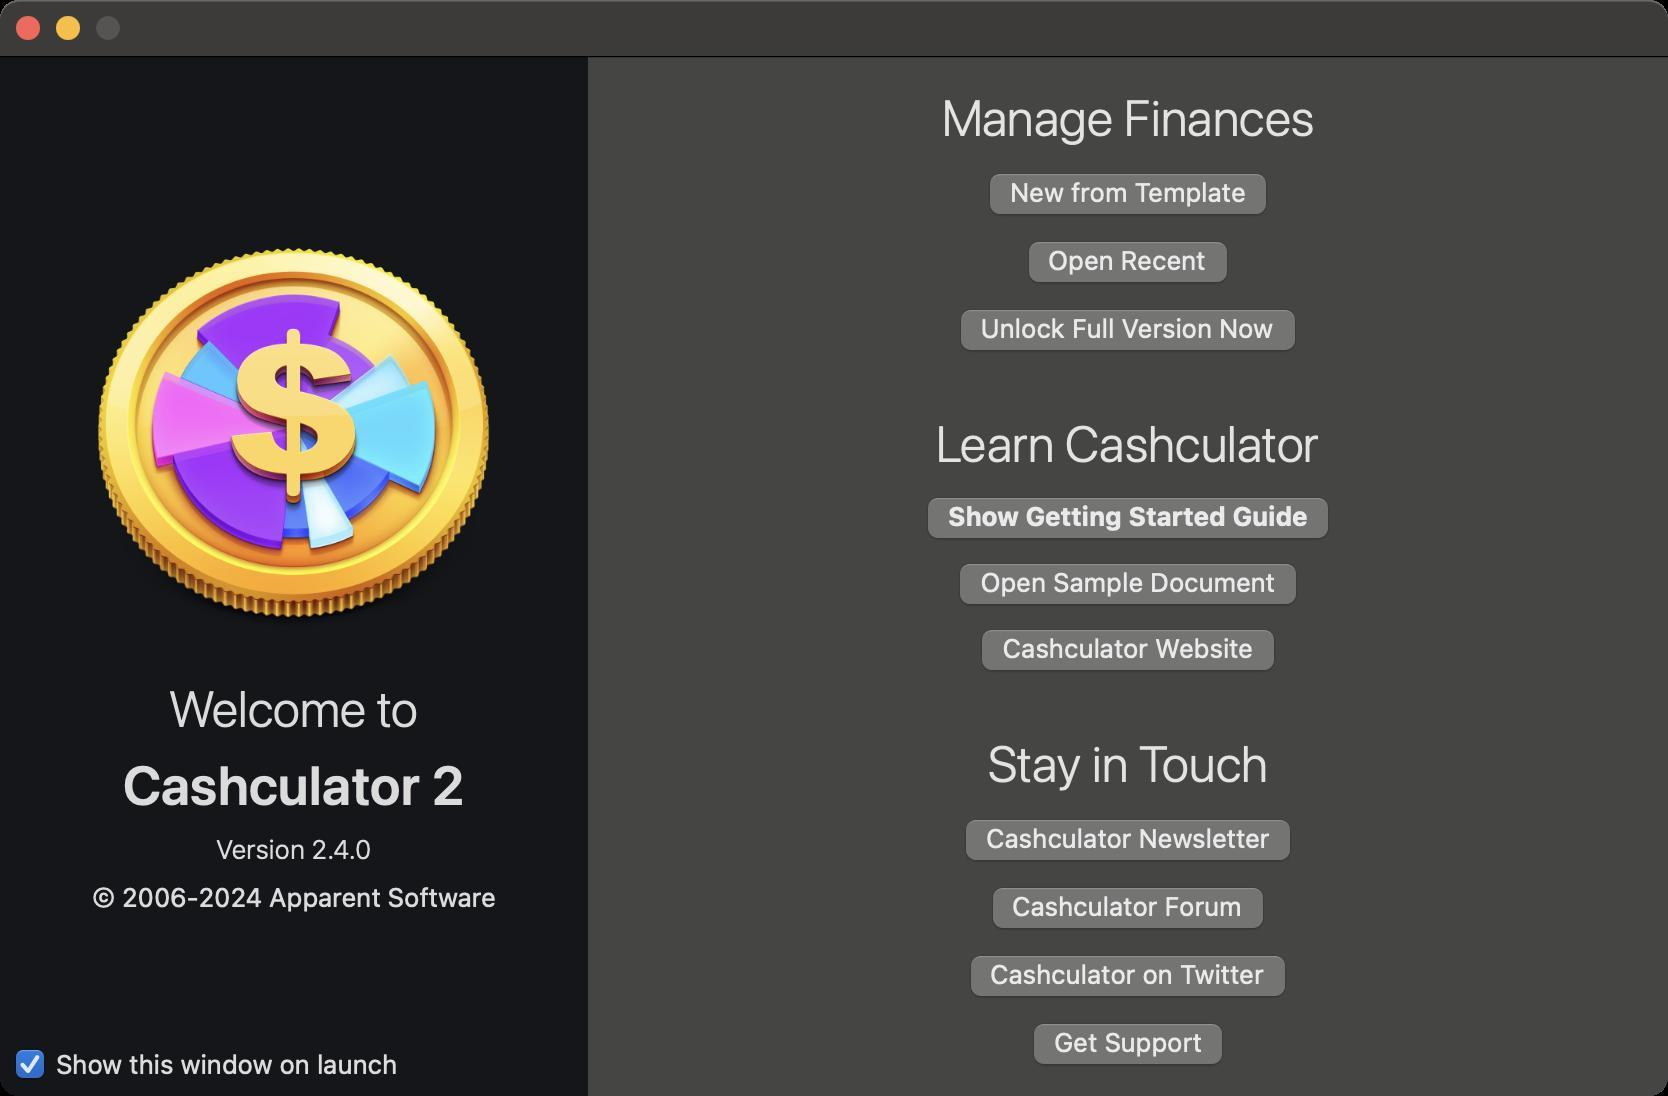
Accessibility tree:
{"name": "", "role": "AXWindow", "description": null, "role_description": "standard window", "value": null, "position": "447.00;322.00", "size": "834;548", "children": [{"name": "Show_this_window_on_launch", "role": "AXCheckBox", "description": null, "role_description": "checkbox", "value": 1, "position": "6.00;523.00", "size": "197;18", "children": []}, {"name": null, "role": "AXImage", "description": "application icon", "role_description": "image", "value": null, "position": "46.00;119.50", "size": "202;200", "children": []}, {"name": null, "role": "AXStaticText", "description": null, "role_description": "text", "value": "Welcome to", "position": "82.50;339.50", "size": "129;29", "children": []}, {"name": null, "role": "AXStaticText", "description": null, "role_description": "text", "value": "Cashculator 2", "position": "59.50;376.50", "size": "175;32", "children": []}, {"name": null, "role": "AXStaticText", "description": null, "role_description": "text", "value": "Version 2.4.0", "position": "106.00;416.50", "size": "82;16", "children": []}, {"name": null, "role": "AXStaticText", "description": null, "role_description": "text", "value": "© 2006-2024 Apparent Software", "position": "44.00;440.50", "size": "206;16", "children": []}, {"name": null, "role": "AXStaticText", "description": null, "role_description": "text", "value": "Manage Finances", "position": "469.00;44.00", "size": "190;29", "children": []}, {"name": "New_from_Template", "role": "AXButton", "description": null, "role_description": "button", "value": null, "position": "488.00;82.00", "size": "152;32", "children": []}, {"name": "Open_Recent", "role": "AXButton", "description": null, "role_description": "button", "value": null, "position": "507.50;116.00", "size": "113;32", "children": []}, {"name": "Unlock_Full_Version_Now", "role": "AXButton", "description": null, "role_description": "button", "value": null, "position": "473.50;150.00", "size": "181;32", "children": []}, {"name": null, "role": "AXStaticText", "description": null, "role_description": "text", "value": "Learn Cashculator", "position": "466.00;207.00", "size": "196;29", "children": []}, {"name": "Show_Getting_Started_Guide", "role": "AXButton", "description": null, "role_description": "button", "value": null, "position": "457.00;244.00", "size": "214;32", "children": []}, {"name": "Open_Sample_Document", "role": "AXButton", "description": null, "role_description": "button", "value": null, "position": "473.00;277.00", "size": "182;32", "children": []}, {"name": "Cashculator_Website", "role": "AXButton", "description": null, "role_description": "button", "value": null, "position": "484.00;310.00", "size": "160;32", "children": []}, {"name": null, "role": "AXStaticText", "description": null, "role_description": "text", "value": "Stay in Touch", "position": "492.00;367.00", "size": "144;29", "children": []}, {"name": "Cashculator_Newsletter", "role": "AXButton", "description": null, "role_description": "button", "value": null, "position": "476.00;405.00", "size": "176;32", "children": []}, {"name": "Cashculator_Forum", "role": "AXButton", "description": null, "role_description": "button", "value": null, "position": "489.50;439.00", "size": "149;32", "children": []}, {"name": "Cashculator_on_Twitter", "role": "AXButton", "description": null, "role_description": "button", "value": null, "position": "478.50;473.00", "size": "171;32", "children": []}, {"name": "Get_Support", "role": "AXButton", "description": null, "role_description": "button", "value": null, "position": "510.00;507.00", "size": "108;32", "children": []}, {"name": null, "role": "AXButton", "description": null, "role_description": "close button", "value": null, "position": "7.00;6.00", "size": "14;16", "children": []}, {"name": null, "role": "AXButton", "description": null, "role_description": "zoom button", "value": null, "position": "47.00;6.00", "size": "14;16", "children": [{"name": null, "role": "AXGroup", "description": null, "role_description": "group", "value": null, "position": "47.00;6.00", "size": "14;16", "children": [{"name": null, "role": "AXGroup", "description": null, "role_description": "group", "value": null, "position": "47.00;6.00", "size": "14;16", "children": []}]}]}, {"name": null, "role": "AXButton", "description": null, "role_description": "minimize button", "value": null, "position": "27.00;6.00", "size": "14;16", "children": []}, {"name": null, "role": "AXStaticText", "description": null, "role_description": "text", "value": "", "position": "412.00;5.00", "size": "10;16", "children": []}]}